Field crop: tomato
Growth stage: 1
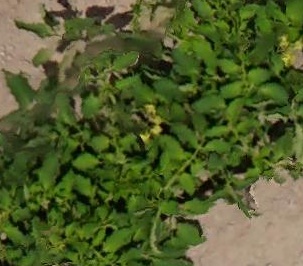
Species: tomato